Question: Is there a way to Split strings in a google sheet cell into multiple rows?
Example:

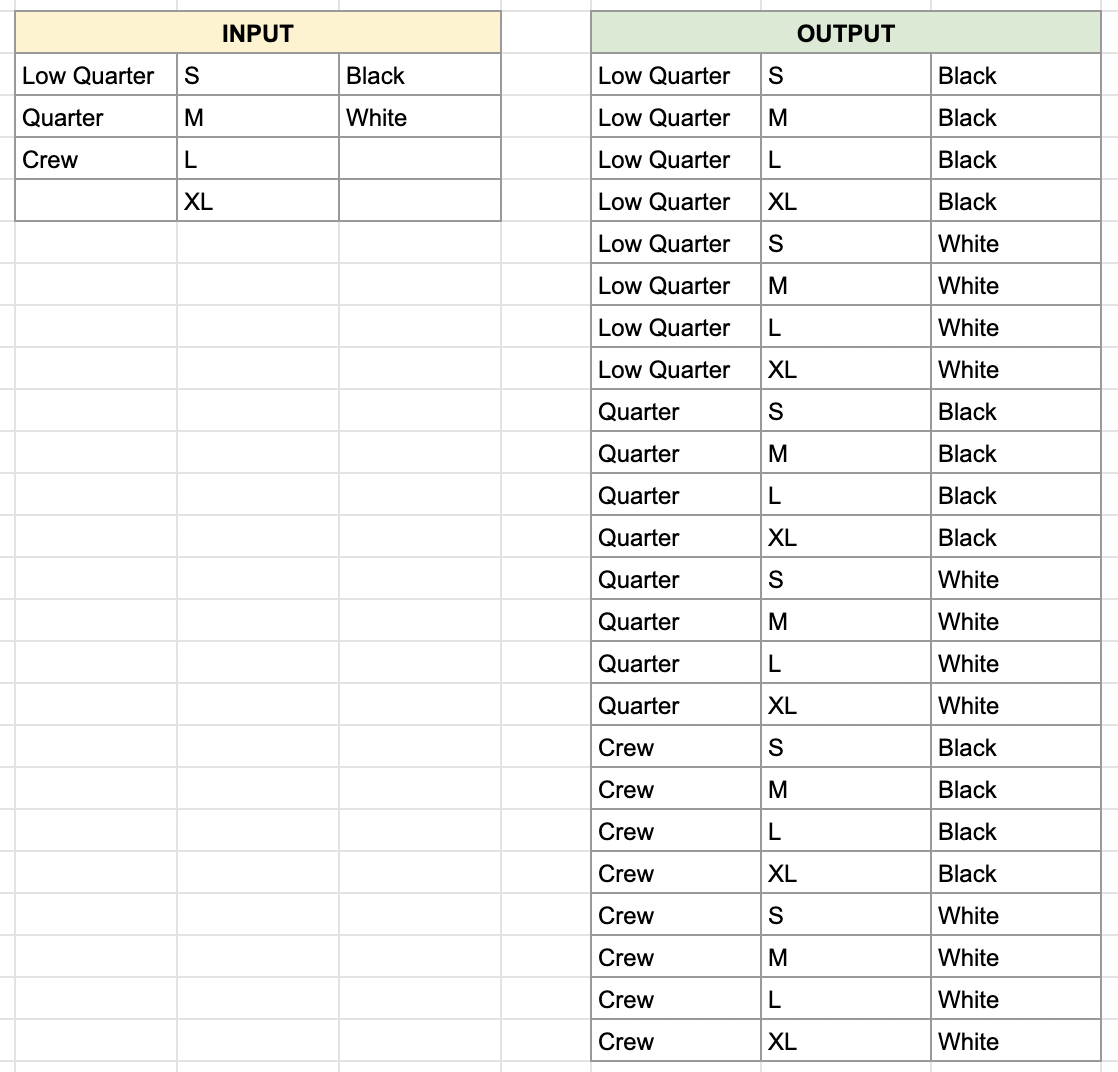
Answer: use:
'''
=INDEX(IFERROR(SPLIT(FLATTEN(FLATTEN(
FILTER(A2:A; A2:A<>"")&"x"&TRANSPOSE(
FILTER(B2:B; B2:B<>"")))&"x"&TRANSPOSE(
FILTER(C2:C; C2:C<>""))), "x")))
'''
<URL>